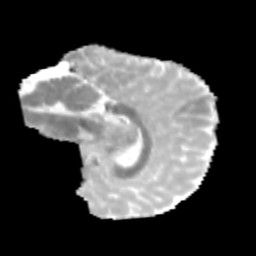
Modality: MD
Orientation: sagittal
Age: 12
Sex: male
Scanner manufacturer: siemens
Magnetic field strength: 3 T
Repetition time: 3.8 s
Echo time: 0.07 s